Question: I have a form on one page linking to a PHP file (action), now the PHP result is being displayed in this PHP file/page. But I want the result to be displayed on the page with the form. I have searched thoroughly and couldn't find it anywhere. Perhaps any of you can help?
'''
<form method="post" action="/infoct.php">
<input type="text" name="ID" placeholder="ID">
<input name="set" type="submit">
</form>
'''
'''
<!DOCTYPE html>
<html>
<head>
<!-- <meta http-equiv="refresh" content="0; url=/citizens.php" /> -->
</head>
<body>
<?php {
$ID2 = isset($_POST['ID']) ? $_POST['ID'] : false;
}
$connect = mysql_connect('localhost', 'root', 'passwd');
mysql_select_db ('inhabitants');
$sql = "SELECT 'Name', 'Surname', 'DOB', 'RPS', 'Address' FROM 'citizens' WHERE ID = $ID2";
$res = mysql_query($sql);
echo "<P1><b>Citizen Identification number is</b> $ID2 </p1>";
while($row = mysql_fetch_array($res))
{
echo "<br><p1><b>First Name: </b></b>", $row['Name'], "</p1>";
echo "<br><p1><b>Surname: </b></b></b>", $row['Surname'], "</p1>";
echo "<br><p1><b>Date of birth: </b></b></b></b>", $row['DOB'], "</p1>";
echo "<br><p1><b>Address: </b></b></b></b></b>", $row['Address'], "</p1>";
echo "<br><p1><b>Background information: </b><br>", $row['RPS'], "</p1>";
}
mysql_close ($connect);
?>
</body>
</html>
'''
# My fixed code thanks to Marc B
'''
<form method="post">
<input type="text" name="ID" placeholder="ID">
<input name="set" type="submit">
</form>
<?php
if ($_SERVER['REQUEST_METHOD'] == 'POST') {
$ID = isset($_POST['ID']) ? $_POST['ID'] : false;
$connect = mysql_connect('fdb13.biz.nf:3306', '1858208_inhabit', '12345demien12345');
mysql_select_db ('1858208_inhabit');
$sql = "SELECT 'Name', 'Surname', 'DOB', 'RPS', 'Address' FROM 'citizens' WHERE ID = $ID";
$res = mysql_query($sql);
if ($ID > 0) {
echo "<p><b>Citizen Identification number is</b> </p>";
while($row = mysql_fetch_array($res))
echo "<br><p><b>Surname: </b></b></b>", $row['Surname'], "</p>";
echo "<br><p><b>First Name: </b></b>", $row['Name'], "</p>";
echo "<br><p><b>Date of birth: </b></b></b></b>", $row['DOB'], "</p>";
echo "<br><p><b>Address: </b></b></b></b></b>", $row['Address'], "</p>";
echo "<br><p><b>Background information: </b><br>", $row['RPS'], "</p>";
mysql_close ($connect);
}
else {
echo "<p>Enter a citizen ID above</p>";
}
}
?>
'''

DB Snap
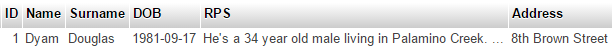
Answer: A single-page form+submit handler is pretty basic:
'''
<?php
if ($_SERVER['REQUEST_METHOD'] == 'POST') {
... form was submitted, process it ...
... display results ...
... whatever else ...
}
?>
<html>
<body>
<form method="post"> ... </form>
</body>
</html>
'''
That's really all there is.